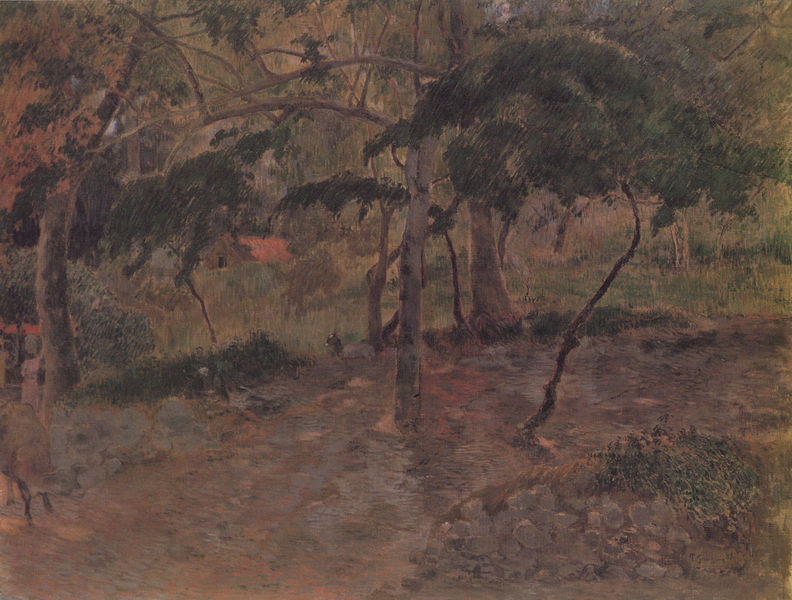
Titel: La Mare, Tropische Landschaft Martinique
Künstler: Paul Gauguin
Standort: München
Institution: Neue Pinakothek
Schlagwörter: baum, blau, blätter, dunkel, felsen, gemälde, laub, wasser, weiß, baumstämme, bäume, fluss, grün, heckel, impressionismus, landschaft, ocker, sitzen, ufer, äste, braun, fenster, frau, grau, hintergrund, kreide, orange, pastell, schwarz, strasse, tür, zeichnung, ölbild, dach, gebäude, gras, haus, rot, tier, tiere, weg, wiese, malerei, stein, steine, bild, öl, bach, birke, dämmerung, erde, flusslauf, gräser, nass, natur, schilf, spiegelung, stamm, zweige, busch, büsche, gebüsch, gewässer, hütte, pfad, sträucher, wiesen, boden, hochwasser, dunkelheit, pflanze, pflanzen, krone, rosa, wald, müller, garten, wellen, liegen, düster, fels, mauer, farbe, hecke, lila, violett, kuh, rind, herbst, wagen, böschung, flut, stämme, wetter, impressionistisch, baumkrone, gewächs, menschenleer, striche, ton in ton, gauguin, regen, schaf, heide, lichtung, schraffur, sumpf, trüb, kiefer, moor, geäst, waldboden, gezweig, rinde, tonig, urwald, kiefern, überflutung, überschwemmung, anlehnen, stämmchen, ochse, ziege, kalb, impressionist, matsch, heck, liane, gartenr, schraffueren, manet monet, bach wald, märchenhafte